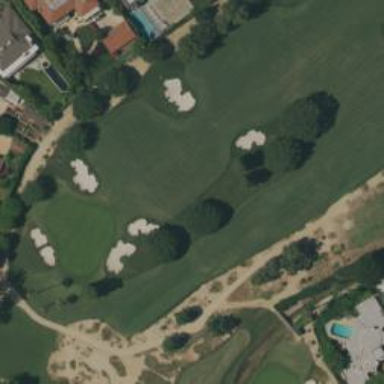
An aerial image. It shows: View of golf hole.